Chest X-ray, AP view. Patient: 57 years old, sex M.
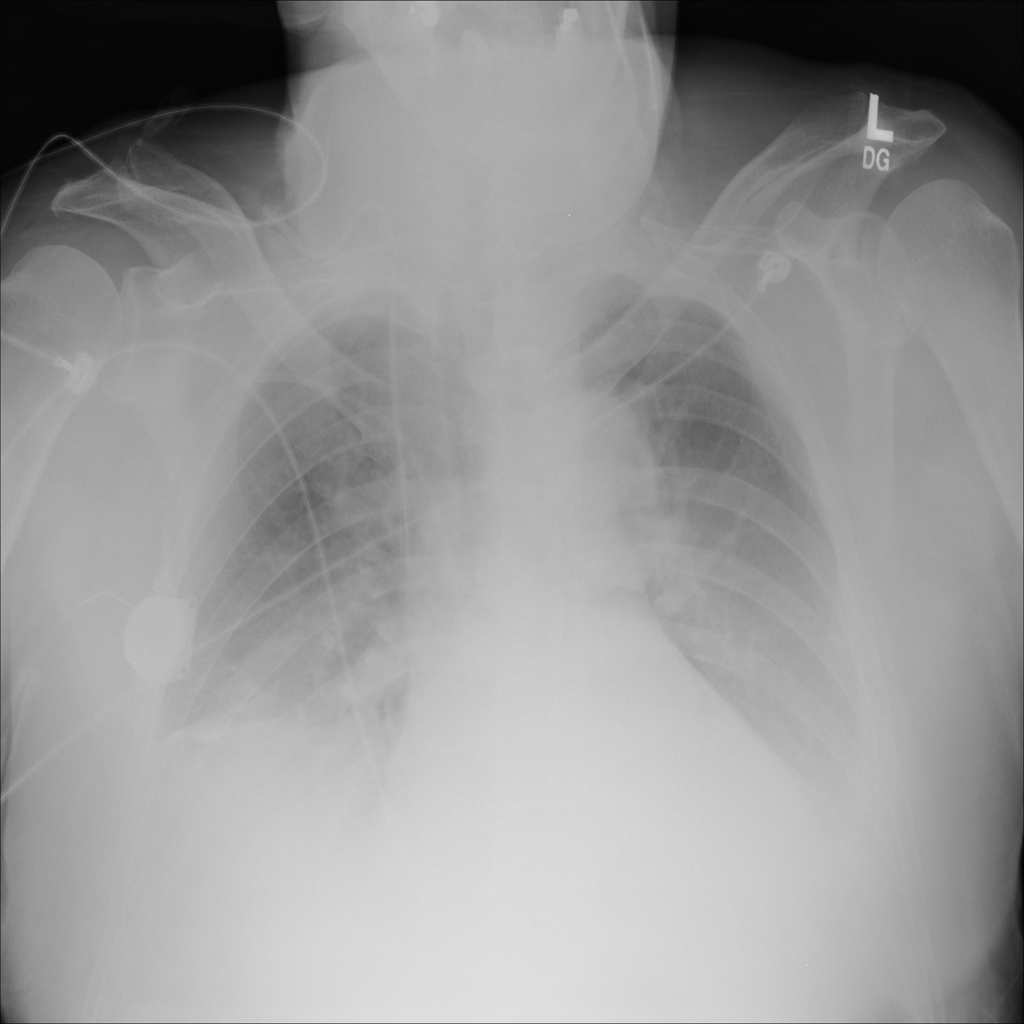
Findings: No Finding